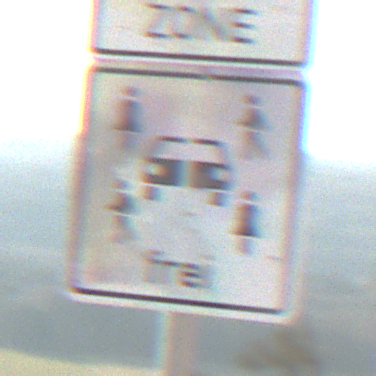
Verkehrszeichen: CarsharingfahrzeugeFrei
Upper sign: BeginnEingeschraenktesHalteverbotZone
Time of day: MorningAfternoon
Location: Outdoor (Nature)
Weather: PartlyCloudy
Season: NotSpecified
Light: Natural